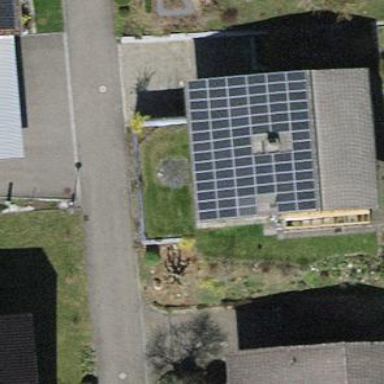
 consisting of solar photovoltaic panels."